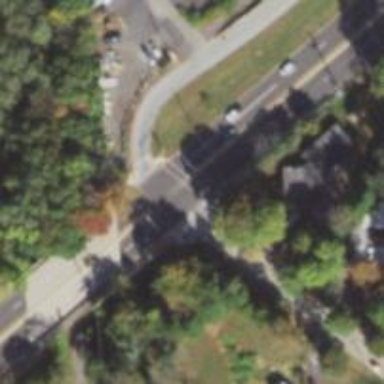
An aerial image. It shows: Marked crossing on footway.